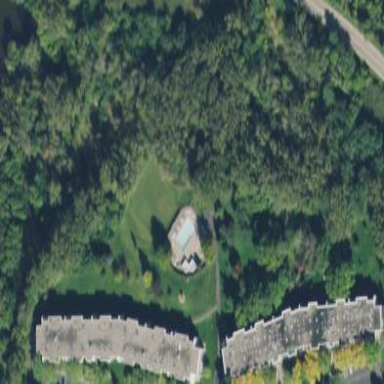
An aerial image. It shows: Condominium in residential area.